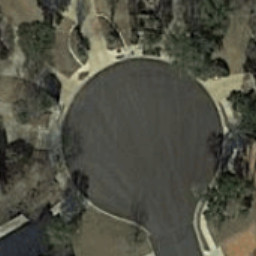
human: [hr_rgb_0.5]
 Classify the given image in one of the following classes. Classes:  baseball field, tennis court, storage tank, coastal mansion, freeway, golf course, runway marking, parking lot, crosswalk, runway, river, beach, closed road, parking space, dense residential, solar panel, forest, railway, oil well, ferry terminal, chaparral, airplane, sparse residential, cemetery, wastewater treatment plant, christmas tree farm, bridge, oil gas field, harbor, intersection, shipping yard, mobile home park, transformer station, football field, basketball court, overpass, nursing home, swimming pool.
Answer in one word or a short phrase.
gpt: closed road